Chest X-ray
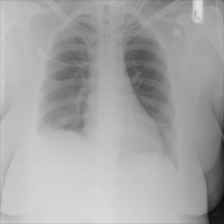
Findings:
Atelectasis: negative
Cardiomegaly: negative
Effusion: positive
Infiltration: negative
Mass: negative
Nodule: negative
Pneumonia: negative
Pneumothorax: negative
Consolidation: negative
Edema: negative
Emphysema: negative
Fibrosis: negative
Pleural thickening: negative
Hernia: negative